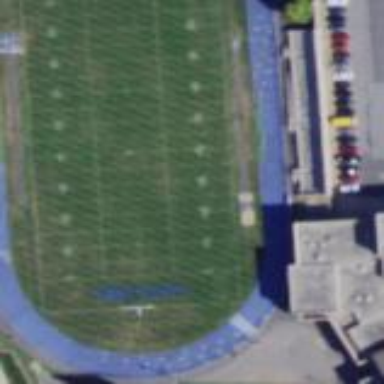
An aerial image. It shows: American football pitch.